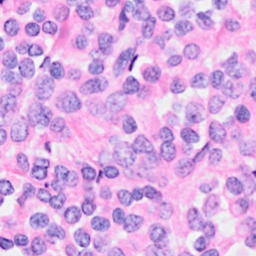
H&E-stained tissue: Breast